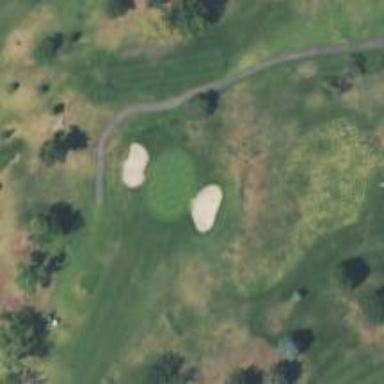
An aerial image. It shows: View of golf hole.